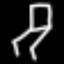
Label: chair